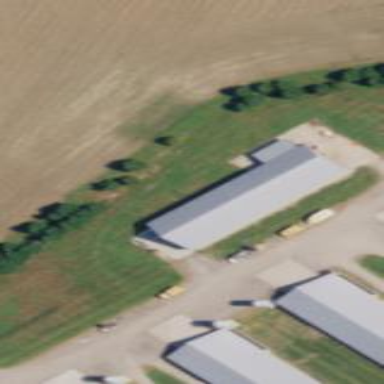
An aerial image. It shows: Farm auxiliary building.